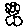
Label: flower